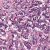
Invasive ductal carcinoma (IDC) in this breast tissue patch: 1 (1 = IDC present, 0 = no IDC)